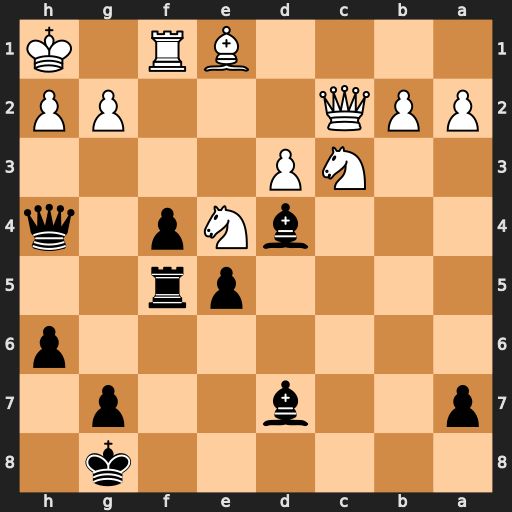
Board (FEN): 6k1/p2b2p1/7p/4pr2/3bNp1q/2NP4/PPQ3PP/4BR1K
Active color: b
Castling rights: -
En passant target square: -
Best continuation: Qxh2+ Kxh2 Rh5+ Bh4 Rxh4#